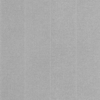
Label: dusty